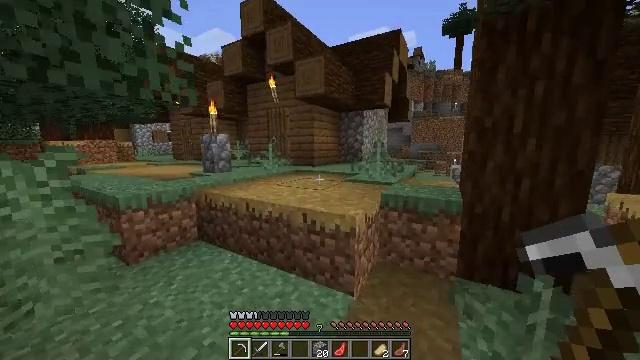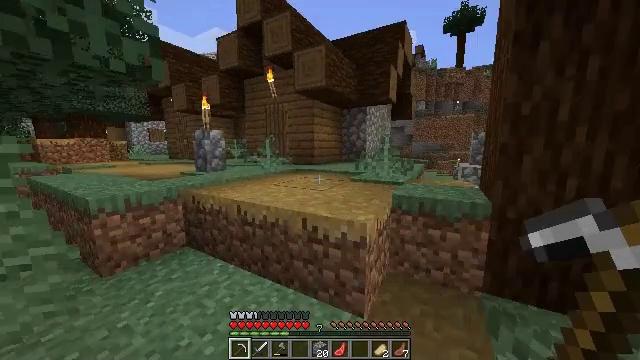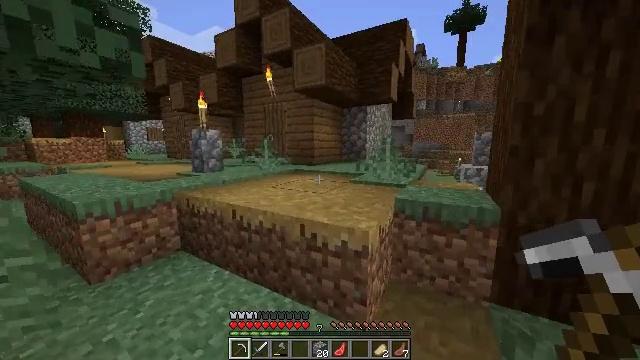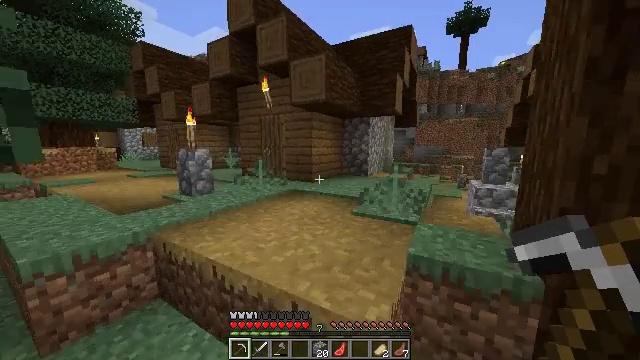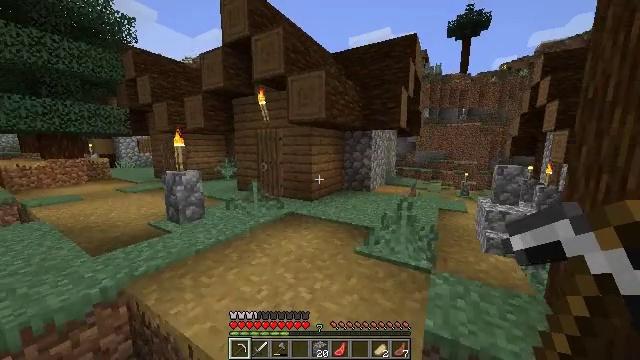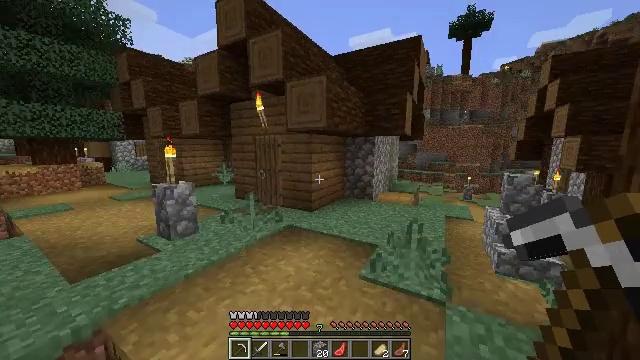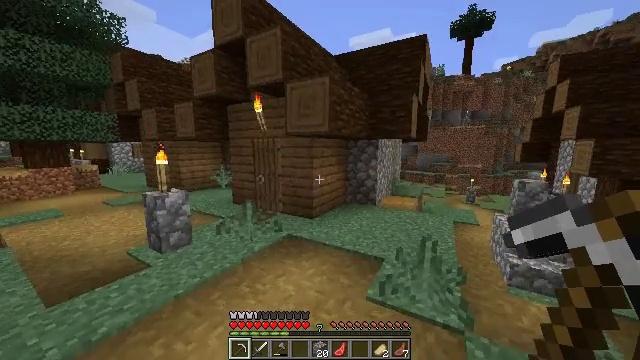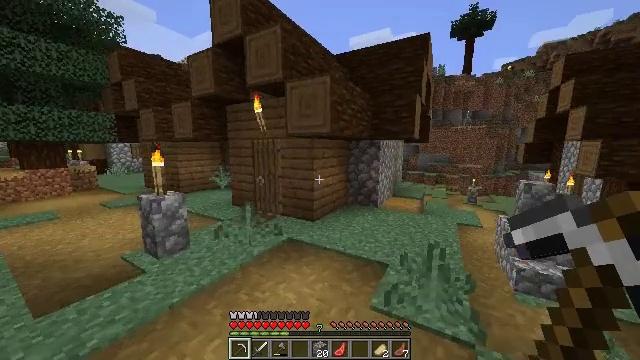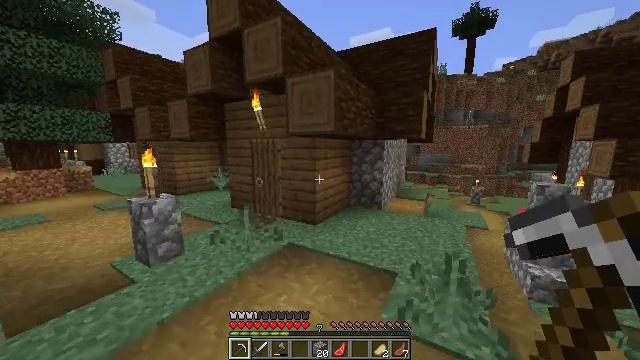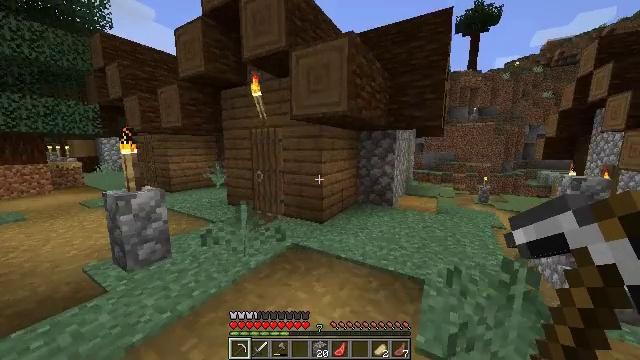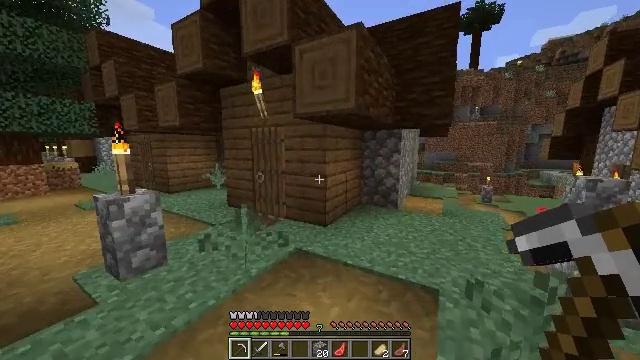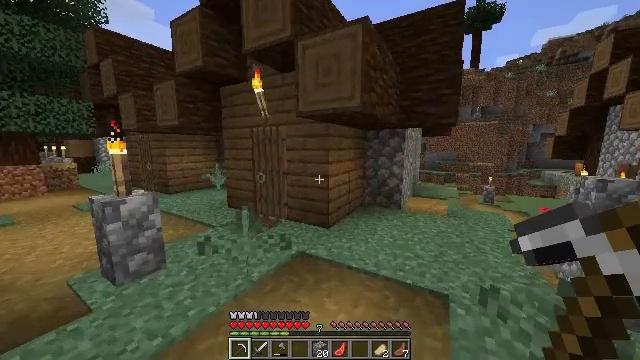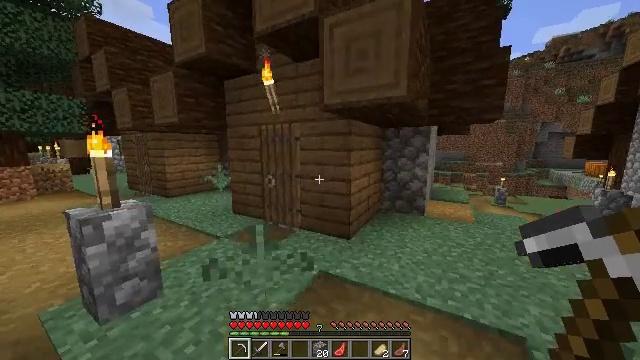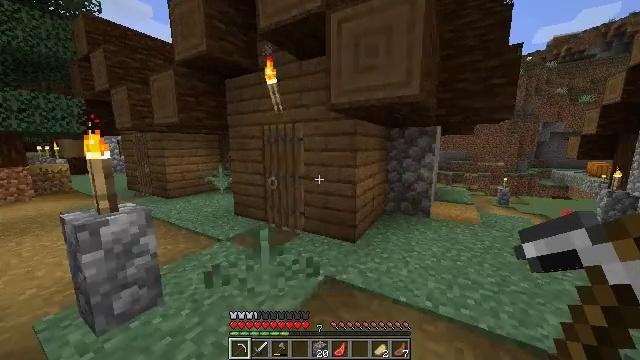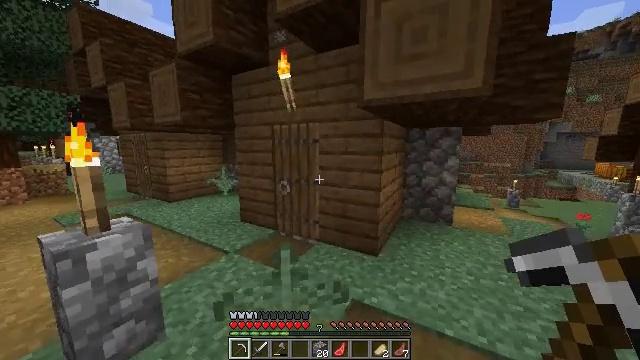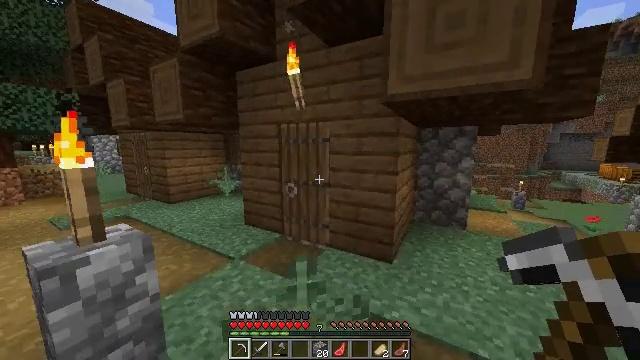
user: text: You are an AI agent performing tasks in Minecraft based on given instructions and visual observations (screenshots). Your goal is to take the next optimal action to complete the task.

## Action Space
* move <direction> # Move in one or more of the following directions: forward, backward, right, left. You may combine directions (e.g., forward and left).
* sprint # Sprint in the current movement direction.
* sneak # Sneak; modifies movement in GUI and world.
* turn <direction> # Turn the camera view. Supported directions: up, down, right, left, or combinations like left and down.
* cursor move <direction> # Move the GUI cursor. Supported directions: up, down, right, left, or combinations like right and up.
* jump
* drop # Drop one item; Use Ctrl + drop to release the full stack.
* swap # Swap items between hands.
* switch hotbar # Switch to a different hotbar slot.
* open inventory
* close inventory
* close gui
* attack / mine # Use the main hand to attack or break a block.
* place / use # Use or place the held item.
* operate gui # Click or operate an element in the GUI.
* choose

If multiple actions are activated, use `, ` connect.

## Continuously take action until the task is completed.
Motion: motion action
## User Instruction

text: Interact with the furnace to craft a baked potato.
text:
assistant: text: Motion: move forward, sprint
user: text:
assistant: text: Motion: move forward, sprint, jump
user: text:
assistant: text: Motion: move forward, sprint, jump
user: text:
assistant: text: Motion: move forward, sprint, jump
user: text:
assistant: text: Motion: move forward and move left, sprint, jump
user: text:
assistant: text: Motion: move forward and move left, sprint, jump
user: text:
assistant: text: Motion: move forward and move left, sprint, jump
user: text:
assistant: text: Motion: move forward and move left, sprint, jump
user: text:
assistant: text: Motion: move forward and move left, sprint
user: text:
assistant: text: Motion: move forward and move left, sprint
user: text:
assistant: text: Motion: move forward and move left, sprint
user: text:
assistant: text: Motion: move forward and move left, sprint
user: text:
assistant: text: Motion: move forward and move left, sprint
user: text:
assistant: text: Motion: move forward and move left, sprint
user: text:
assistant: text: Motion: move forward and move left, sprint
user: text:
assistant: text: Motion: move forward and move left
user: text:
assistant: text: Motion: move forward
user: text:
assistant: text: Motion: move forward
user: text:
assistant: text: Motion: move forward
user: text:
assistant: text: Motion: move forward, use / place
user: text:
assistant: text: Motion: move forward, use / place
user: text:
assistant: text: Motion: move forward, turn right, use / place
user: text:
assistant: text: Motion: move forward, turn right and down, use / place
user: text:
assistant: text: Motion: move forward, turn right
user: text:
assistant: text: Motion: move forward
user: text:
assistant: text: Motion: move forward
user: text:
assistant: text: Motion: move forward
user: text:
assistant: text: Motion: move forward, turn right
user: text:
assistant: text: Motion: move forward and move left, turn right and down
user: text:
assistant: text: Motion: move forward and move left, turn right and down